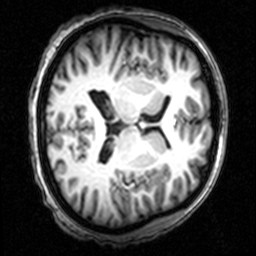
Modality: T1w
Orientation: axial